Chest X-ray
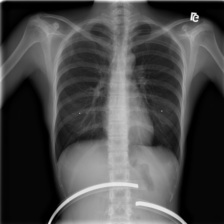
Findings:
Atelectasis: negative
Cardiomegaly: negative
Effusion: negative
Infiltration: negative
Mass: negative
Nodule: negative
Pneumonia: negative
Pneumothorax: negative
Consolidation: negative
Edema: negative
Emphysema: negative
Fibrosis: negative
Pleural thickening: negative
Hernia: negative